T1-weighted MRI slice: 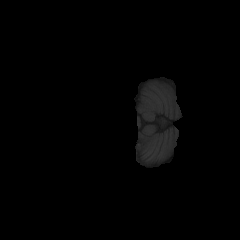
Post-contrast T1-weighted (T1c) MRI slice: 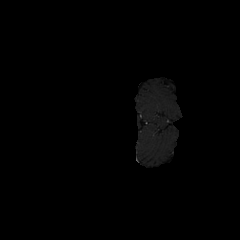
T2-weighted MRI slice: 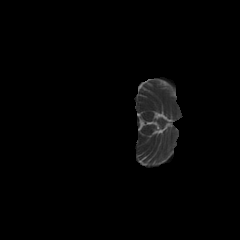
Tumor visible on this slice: no